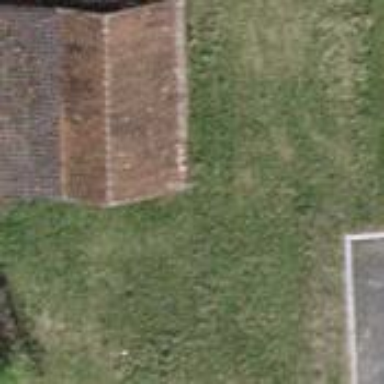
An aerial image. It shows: Building with tile roof.